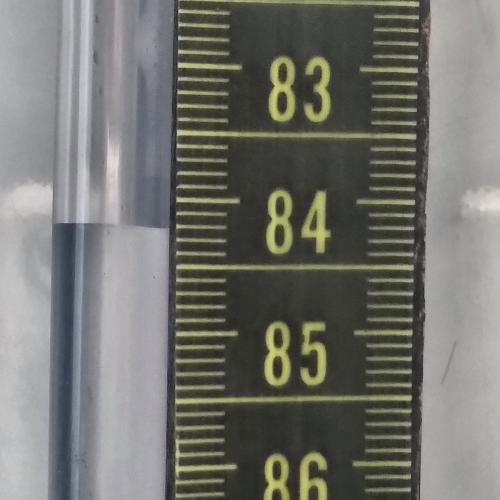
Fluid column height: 84.2 cm